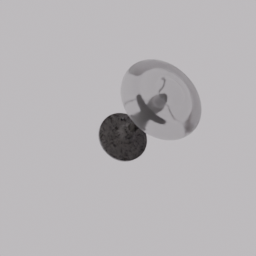
Label: lighting